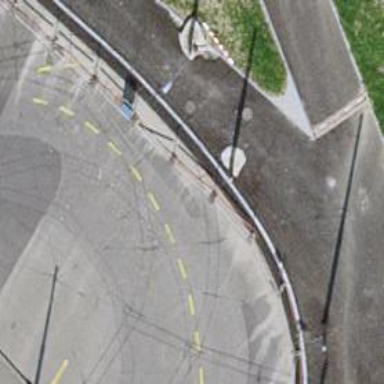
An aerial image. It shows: Service road with trolley wire.